Field crop: maize
Growth stage: 2
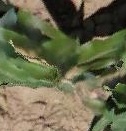
Species: maize